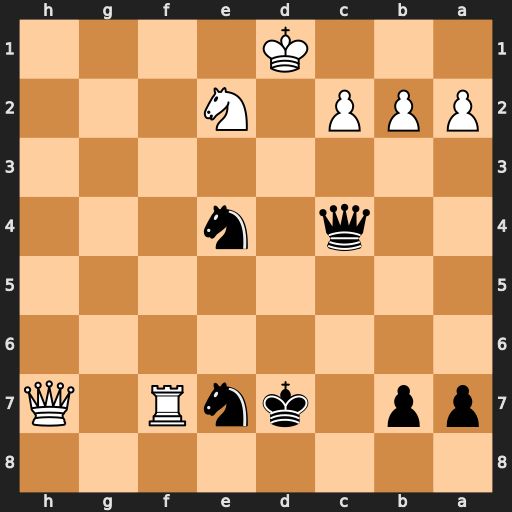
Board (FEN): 8/pp1knR1Q/8/8/2q1n3/8/PPP1N3/3K4
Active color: b
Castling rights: -
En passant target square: -
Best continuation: Qd5+ Ke1 Qd2+ Kf1 Qd1+ Kg2 Qxe2+